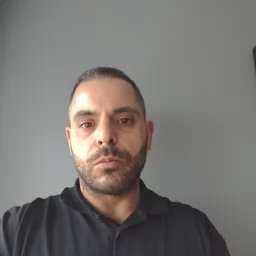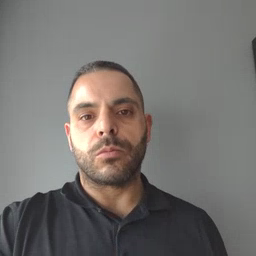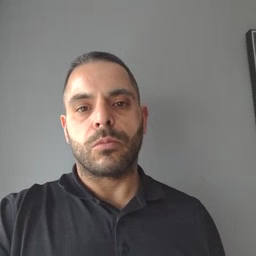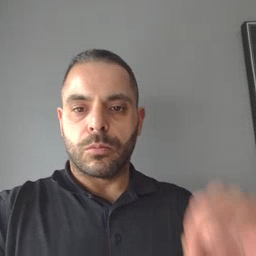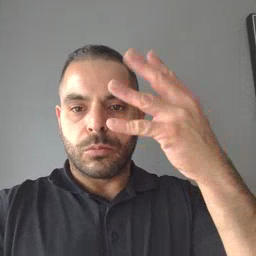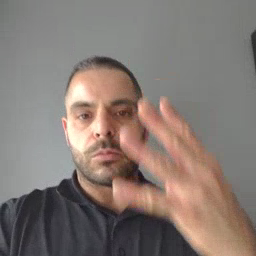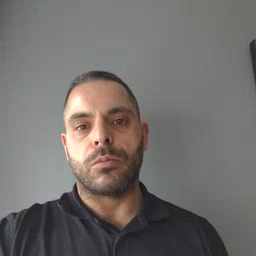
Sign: sun